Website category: university
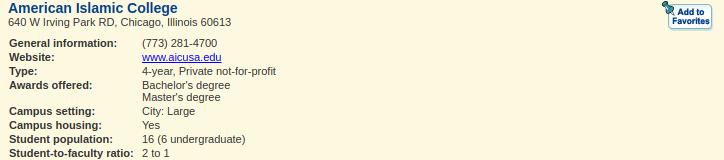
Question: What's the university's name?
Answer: American Islamic College

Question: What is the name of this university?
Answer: American Islamic College

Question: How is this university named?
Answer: American Islamic College

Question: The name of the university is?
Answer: American Islamic College

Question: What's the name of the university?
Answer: American Islamic College

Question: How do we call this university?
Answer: American Islamic College

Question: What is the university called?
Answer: American Islamic College

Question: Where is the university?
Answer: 640 W Irving Park RD, Chicago, Illinois 60613

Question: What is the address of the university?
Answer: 640 W Irving Park RD, Chicago, Illinois 60613

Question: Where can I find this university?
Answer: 640 W Irving Park RD, Chicago, Illinois 60613

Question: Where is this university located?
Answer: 640 W Irving Park RD, Chicago, Illinois 60613

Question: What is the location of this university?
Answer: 640 W Irving Park RD, Chicago, Illinois 60613

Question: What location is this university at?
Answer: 640 W Irving Park RD, Chicago, Illinois 60613

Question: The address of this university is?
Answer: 640 W Irving Park RD, Chicago, Illinois 60613

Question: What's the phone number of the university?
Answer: (773) 281-4700

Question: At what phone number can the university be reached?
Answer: (773) 281-4700

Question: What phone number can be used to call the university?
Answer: (773) 281-4700

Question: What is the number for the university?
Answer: (773) 281-4700

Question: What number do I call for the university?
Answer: (773) 281-4700

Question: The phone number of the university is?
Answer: (773) 281-4700

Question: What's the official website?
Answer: www.aicusa.edu

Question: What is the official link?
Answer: www.aicusa.edu

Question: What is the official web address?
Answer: www.aicusa.edu

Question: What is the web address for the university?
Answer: www.aicusa.edu

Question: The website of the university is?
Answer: www.aicusa.edu

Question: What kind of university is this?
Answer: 4-year, Private not-for-profit

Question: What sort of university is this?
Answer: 4-year, Private not-for-profit

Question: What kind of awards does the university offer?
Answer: Bachelor's degree Master's degree

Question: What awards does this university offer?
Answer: Bachelor's degree Master's degree

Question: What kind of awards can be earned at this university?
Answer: Bachelor's degree Master's degree

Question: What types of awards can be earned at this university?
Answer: Bachelor's degree Master's degree

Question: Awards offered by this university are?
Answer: Bachelor's degree Master's degree

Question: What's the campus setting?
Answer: City: Large

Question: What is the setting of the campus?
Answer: City: Large

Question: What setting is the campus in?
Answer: City: Large

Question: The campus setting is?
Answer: City: Large

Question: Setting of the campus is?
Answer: City: Large

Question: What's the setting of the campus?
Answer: City: Large

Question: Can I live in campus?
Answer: Yes

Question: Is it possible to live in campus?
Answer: Yes

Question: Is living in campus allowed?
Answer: Yes

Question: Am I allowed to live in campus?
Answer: Yes

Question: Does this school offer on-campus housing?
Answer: Yes

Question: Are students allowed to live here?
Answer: Yes

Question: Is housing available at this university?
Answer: Yes

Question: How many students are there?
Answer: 16 (6 undergraduate)

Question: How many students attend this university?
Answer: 16 (6 undergraduate)

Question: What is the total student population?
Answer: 16 (6 undergraduate)

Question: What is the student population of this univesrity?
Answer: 16 (6 undergraduate)

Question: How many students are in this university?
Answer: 16 (6 undergraduate)

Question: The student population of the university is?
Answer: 16 (6 undergraduate)

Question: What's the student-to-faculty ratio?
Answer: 2 to 1

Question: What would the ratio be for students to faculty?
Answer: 2 to 1

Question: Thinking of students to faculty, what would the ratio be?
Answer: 2 to 1

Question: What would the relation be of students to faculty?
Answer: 2 to 1

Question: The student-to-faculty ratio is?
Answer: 2 to 1

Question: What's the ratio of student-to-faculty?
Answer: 2 to 1

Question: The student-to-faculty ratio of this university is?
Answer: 2 to 1